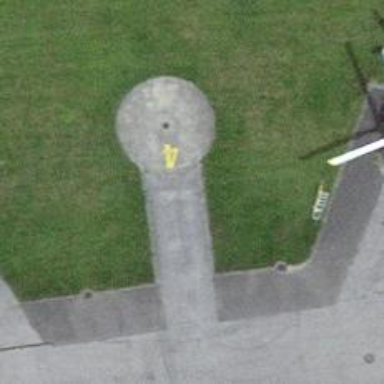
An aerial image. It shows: Image of helipad at airport.